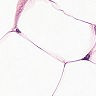
Metastatic tissue present: no